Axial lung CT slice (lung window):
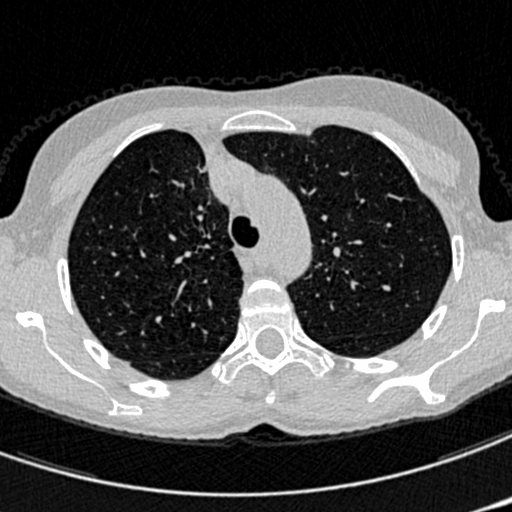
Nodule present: no